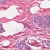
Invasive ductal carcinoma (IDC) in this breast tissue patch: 0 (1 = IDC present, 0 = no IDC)